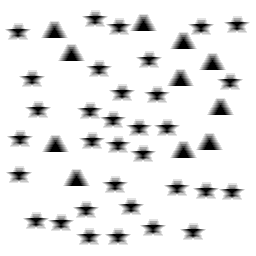
Squares: 0
Triangles: 11
Stars: 33
Total shapes: 44